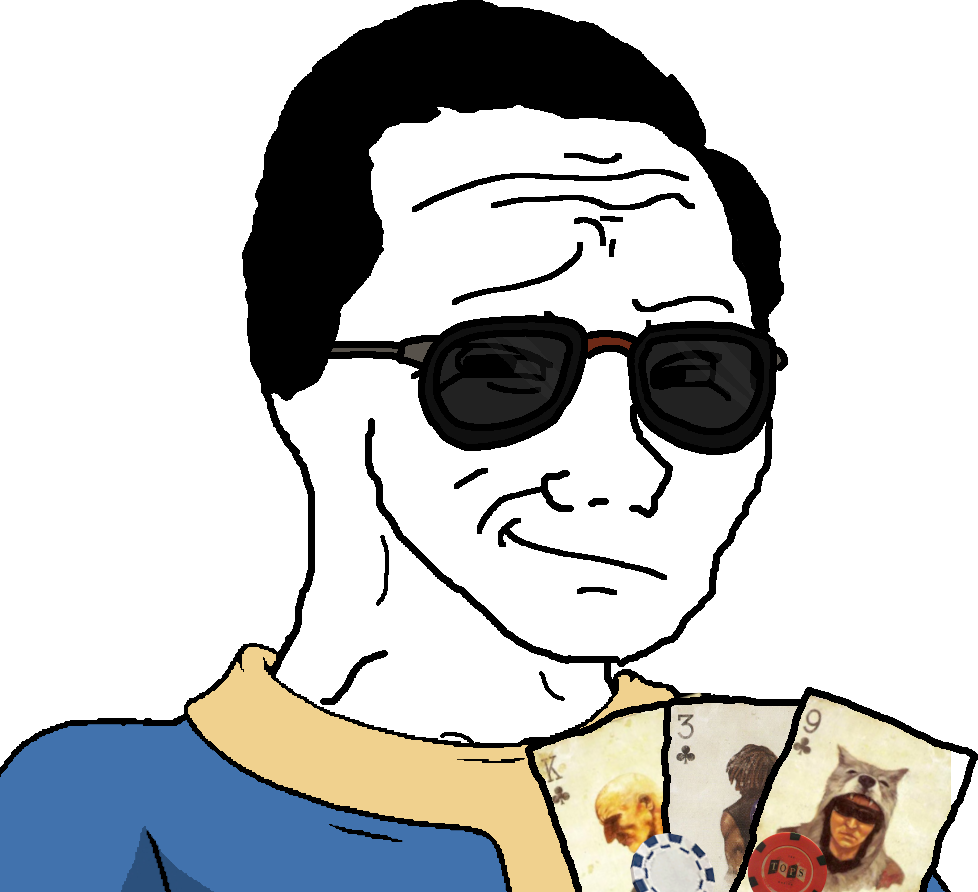
Label: 5_Smugjak